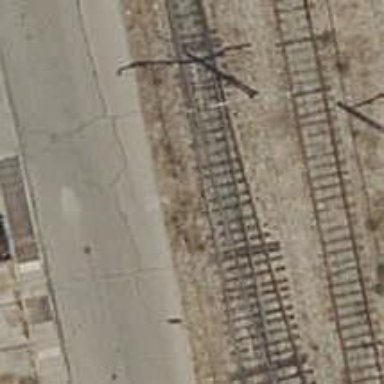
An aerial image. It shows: Rail yard with electrified contact lines for railway operations.